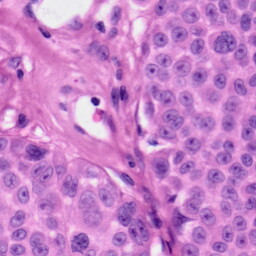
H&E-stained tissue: Skin